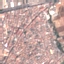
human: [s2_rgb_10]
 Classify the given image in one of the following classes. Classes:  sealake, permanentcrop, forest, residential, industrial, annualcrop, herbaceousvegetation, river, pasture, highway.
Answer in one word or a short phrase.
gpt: Residential